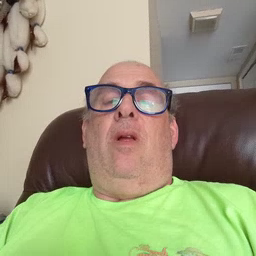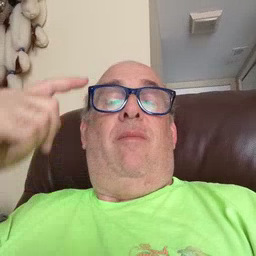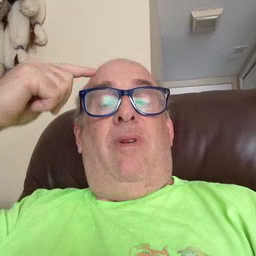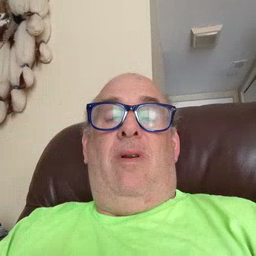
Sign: penny